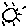
Label: sun